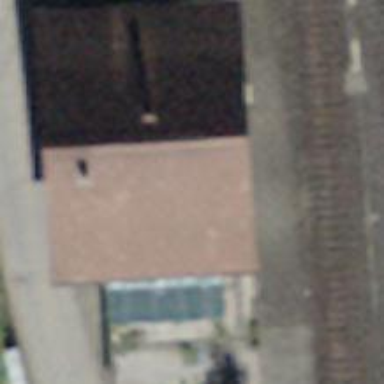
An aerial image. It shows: Train station building.